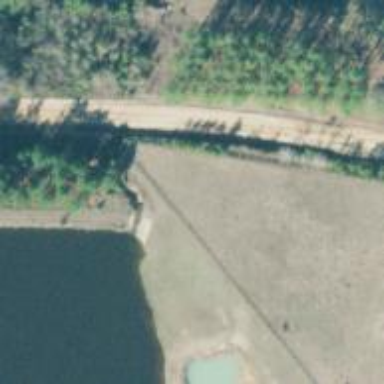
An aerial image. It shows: Dam along waterway.